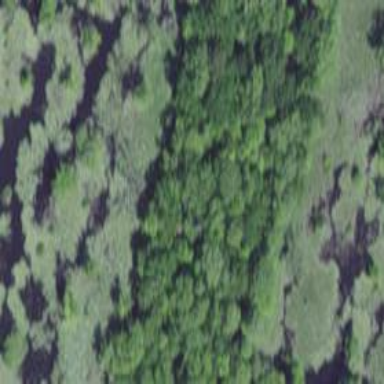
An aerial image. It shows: Swamp in wetland area.